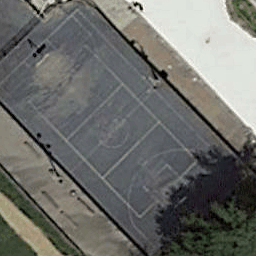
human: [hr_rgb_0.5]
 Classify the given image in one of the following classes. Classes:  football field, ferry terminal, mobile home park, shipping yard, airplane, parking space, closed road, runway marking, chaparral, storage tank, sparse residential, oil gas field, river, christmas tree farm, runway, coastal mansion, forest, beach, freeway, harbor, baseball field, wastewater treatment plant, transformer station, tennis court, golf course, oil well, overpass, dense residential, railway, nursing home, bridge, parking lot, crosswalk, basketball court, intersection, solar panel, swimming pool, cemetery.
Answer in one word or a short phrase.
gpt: basketball court